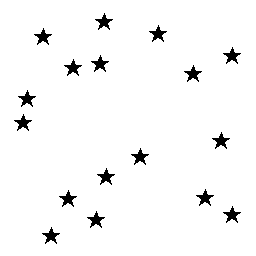
Squares: 0
Triangles: 0
Stars: 17
Total shapes: 17